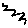
Label: zigzag